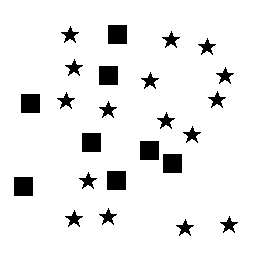
Squares: 8
Triangles: 0
Stars: 16
Total shapes: 24